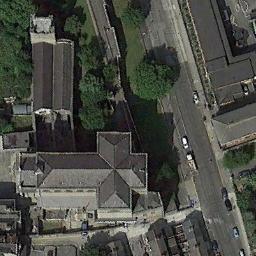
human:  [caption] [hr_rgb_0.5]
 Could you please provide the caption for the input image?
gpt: It was a church with a green lawn around it .

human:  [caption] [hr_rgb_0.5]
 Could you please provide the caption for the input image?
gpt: The church with a cross-shaped roof is surrounded by other buildings and some roads .

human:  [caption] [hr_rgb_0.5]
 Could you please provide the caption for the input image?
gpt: There is a church next to some trees with a road passed by .

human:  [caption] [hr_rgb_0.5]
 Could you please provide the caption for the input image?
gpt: A church with a gray roof  The main house of the church has a cross-shaped roof  There are many trees and a road around the church  There are many cars on the road .

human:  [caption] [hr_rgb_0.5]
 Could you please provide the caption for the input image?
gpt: There are numerous cars on the road beside the church .